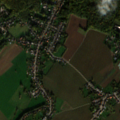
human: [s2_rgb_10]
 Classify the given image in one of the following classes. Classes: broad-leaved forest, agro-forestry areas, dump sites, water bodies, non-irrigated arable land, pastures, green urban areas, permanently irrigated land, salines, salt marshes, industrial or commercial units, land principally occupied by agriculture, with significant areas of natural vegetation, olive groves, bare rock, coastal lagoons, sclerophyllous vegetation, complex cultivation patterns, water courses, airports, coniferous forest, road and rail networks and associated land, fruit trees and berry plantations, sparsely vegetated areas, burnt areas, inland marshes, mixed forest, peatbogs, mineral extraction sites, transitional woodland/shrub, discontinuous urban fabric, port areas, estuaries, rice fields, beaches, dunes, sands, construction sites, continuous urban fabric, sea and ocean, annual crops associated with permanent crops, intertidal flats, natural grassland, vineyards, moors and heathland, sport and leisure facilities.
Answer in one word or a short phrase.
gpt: discontinuous urban fabric, non-irrigated arable land, complex cultivation patterns, broad-leaved forest